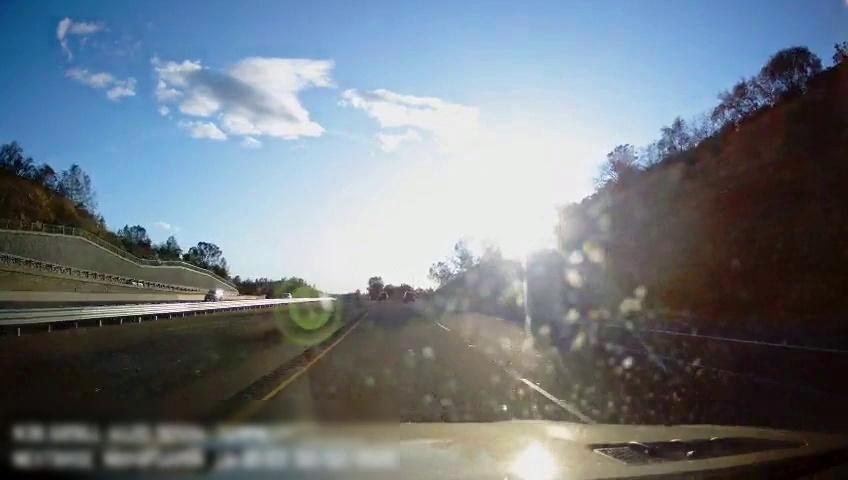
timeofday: Day
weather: Sunny
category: Drivable Space
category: Drivable Space
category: Vehicles | Car
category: Vehicles | Truck
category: Vehicles | SUV
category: Lanes | Current Lane
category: Lanes | Current Lane
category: Lanes | Alternate Lane
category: Lanes | Alternate Lane